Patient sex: M
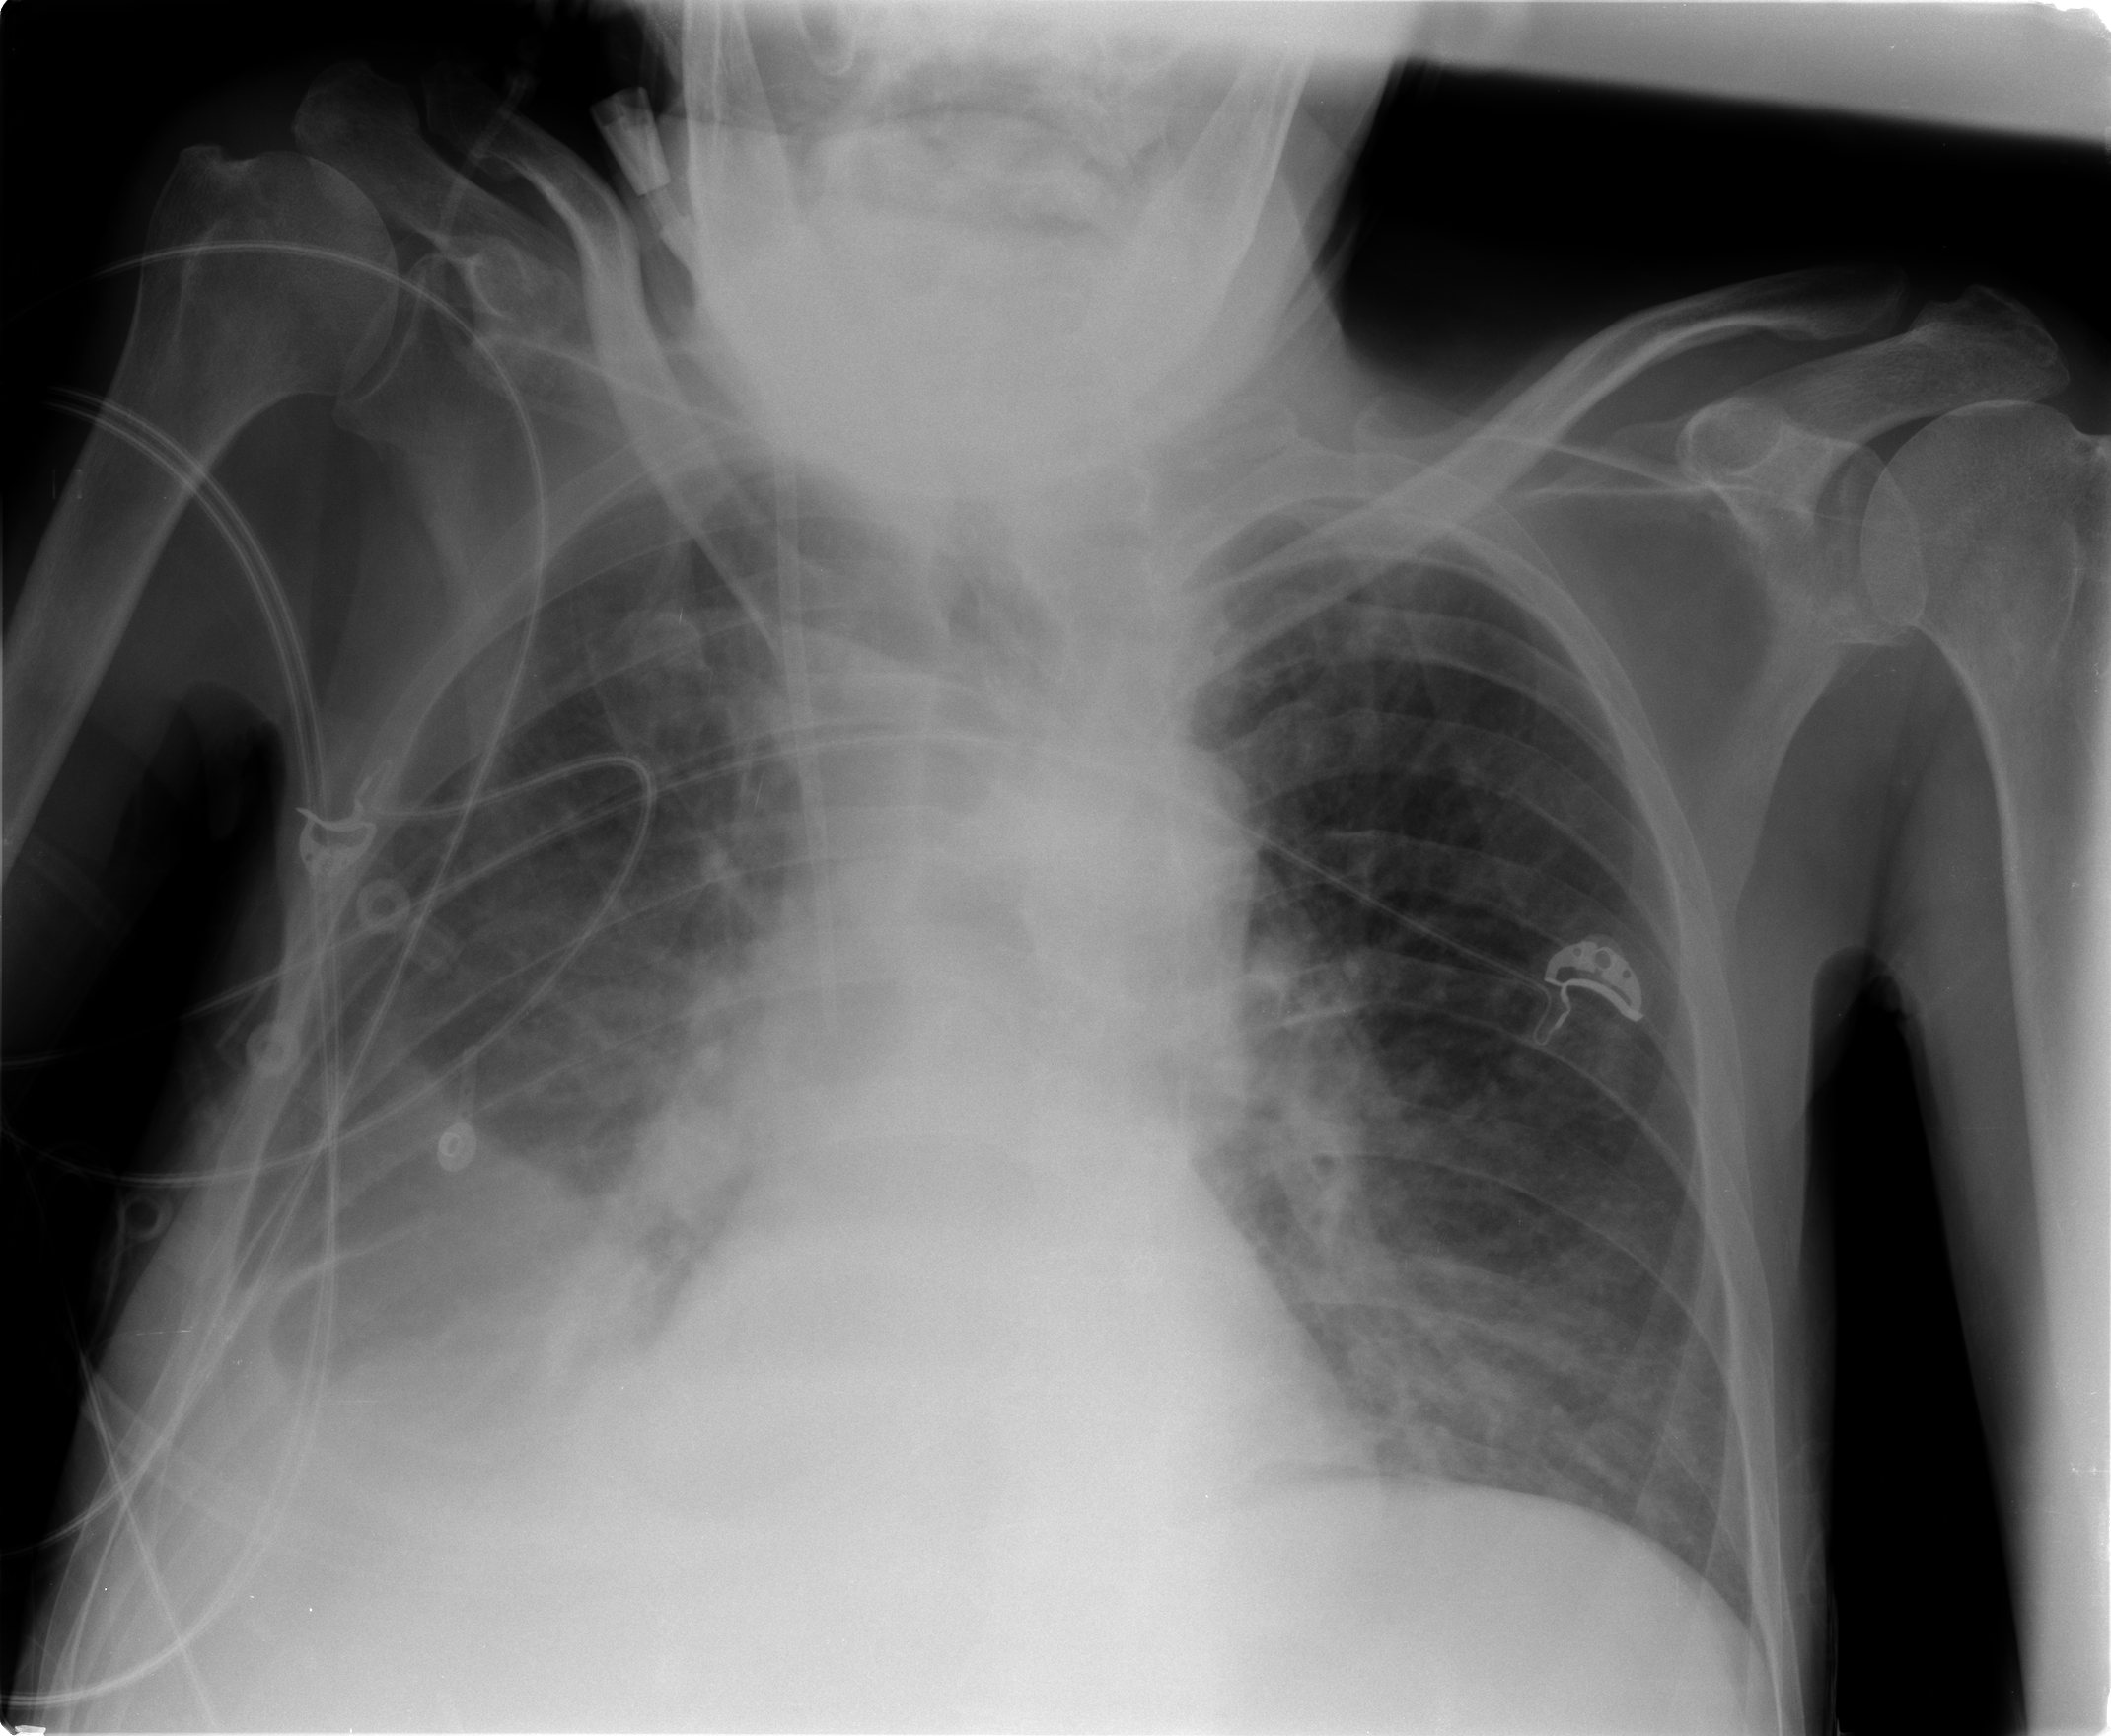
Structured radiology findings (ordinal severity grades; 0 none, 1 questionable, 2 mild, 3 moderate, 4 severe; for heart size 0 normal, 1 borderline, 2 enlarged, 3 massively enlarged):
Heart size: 0
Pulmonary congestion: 2
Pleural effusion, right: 3
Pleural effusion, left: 0
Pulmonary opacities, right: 0
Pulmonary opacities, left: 1
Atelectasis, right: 2
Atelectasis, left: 1